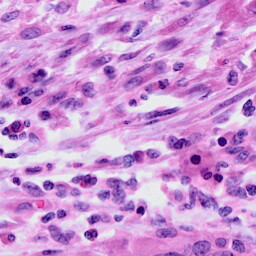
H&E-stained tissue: Cervix